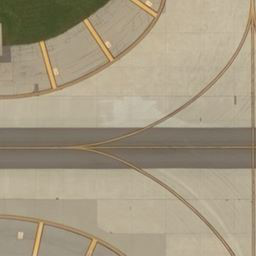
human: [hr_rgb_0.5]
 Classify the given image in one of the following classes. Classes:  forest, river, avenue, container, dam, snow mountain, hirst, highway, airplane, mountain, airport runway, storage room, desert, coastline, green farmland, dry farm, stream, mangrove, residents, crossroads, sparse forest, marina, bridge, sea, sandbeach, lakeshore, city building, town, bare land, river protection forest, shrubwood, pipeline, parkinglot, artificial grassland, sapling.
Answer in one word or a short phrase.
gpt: airport runway